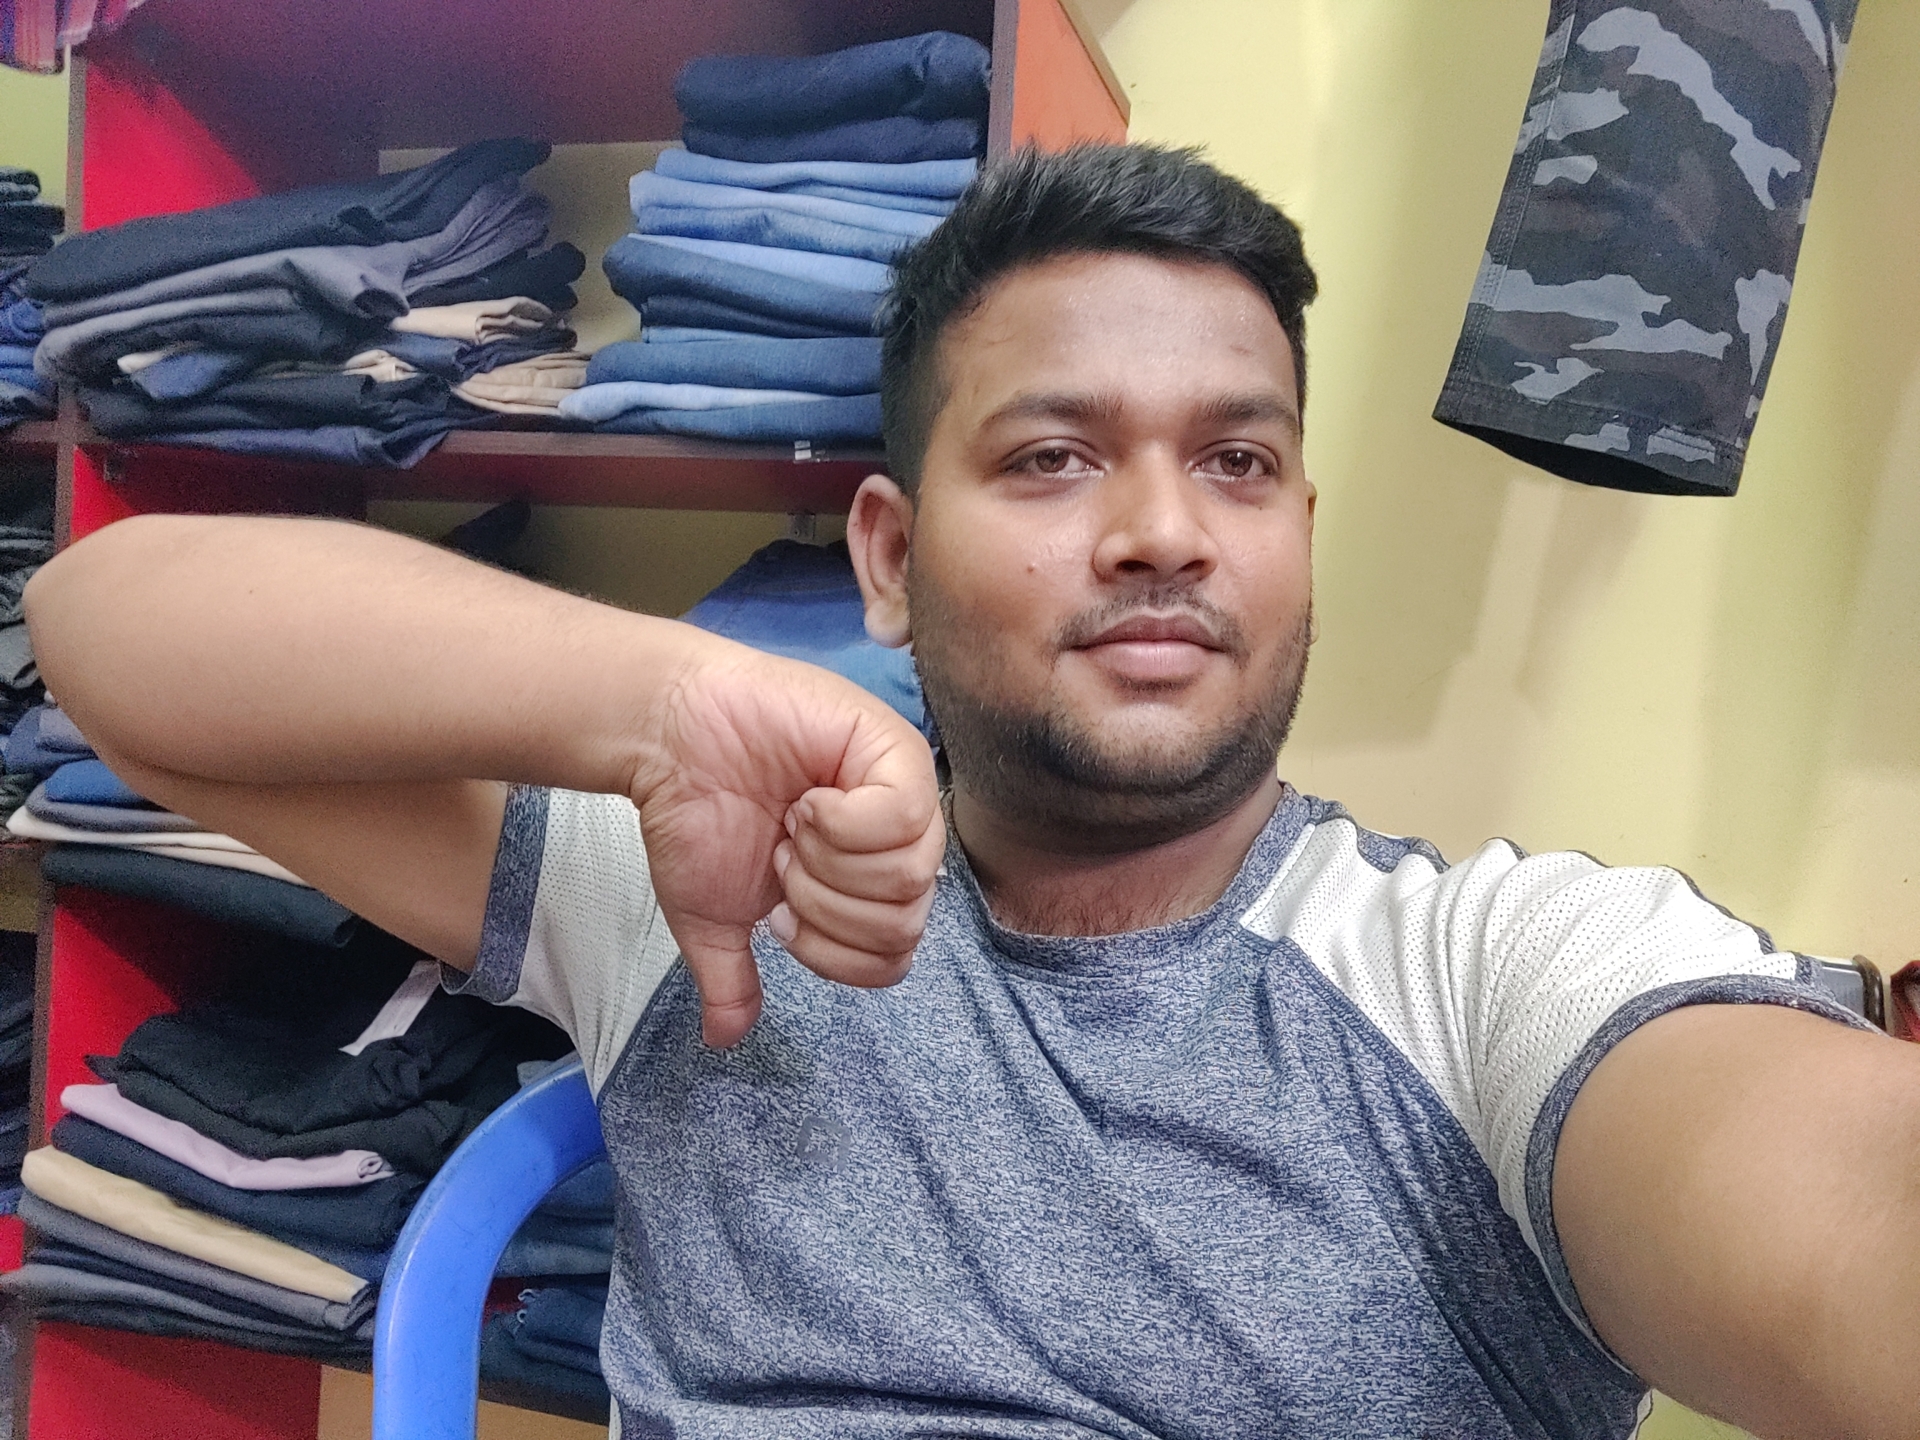
Label: clear